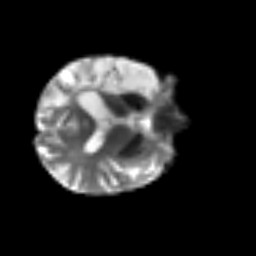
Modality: T2w
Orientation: axial
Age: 56
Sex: male
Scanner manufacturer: siemens
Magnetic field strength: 3 T
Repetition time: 3.2 s
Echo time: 0.081 s